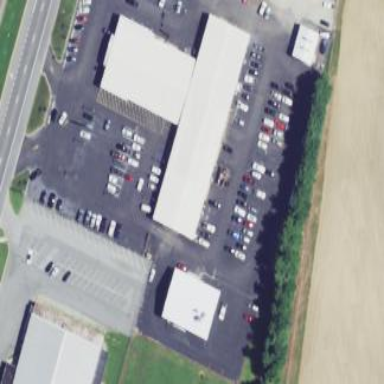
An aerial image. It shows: Building housing car shop.